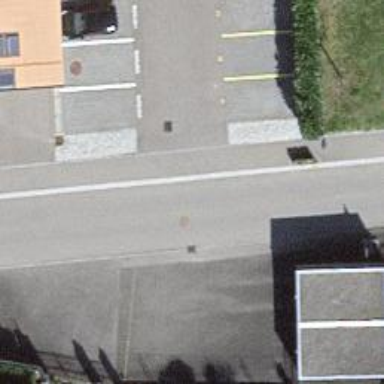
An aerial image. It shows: Parking aisle designated as service road.